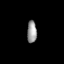
Tissue: prostate
Cell type: T cells
Senescence score: 0.3452
Nuclear area (px): 207
Mean DAPI intensity: 154.063